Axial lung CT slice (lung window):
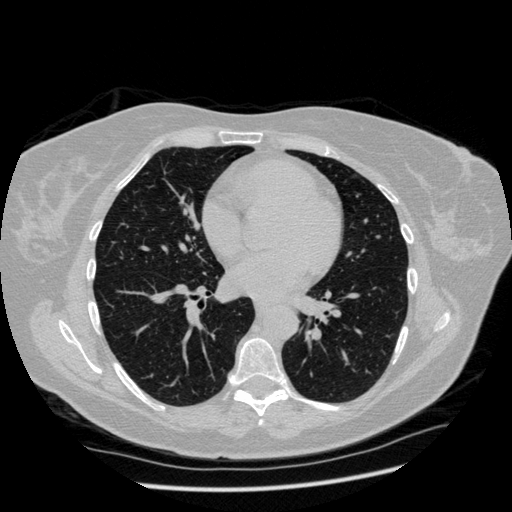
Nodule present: no